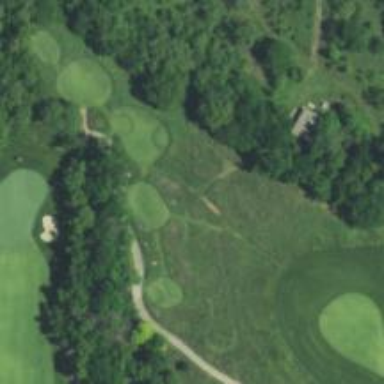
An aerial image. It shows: Pathway for golfing.